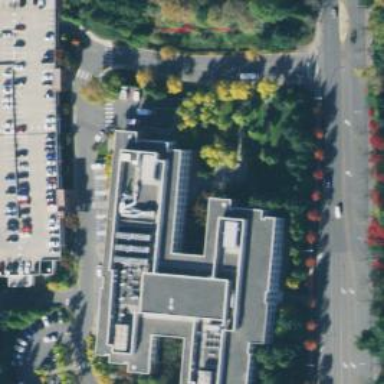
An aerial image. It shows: Office building.